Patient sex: M
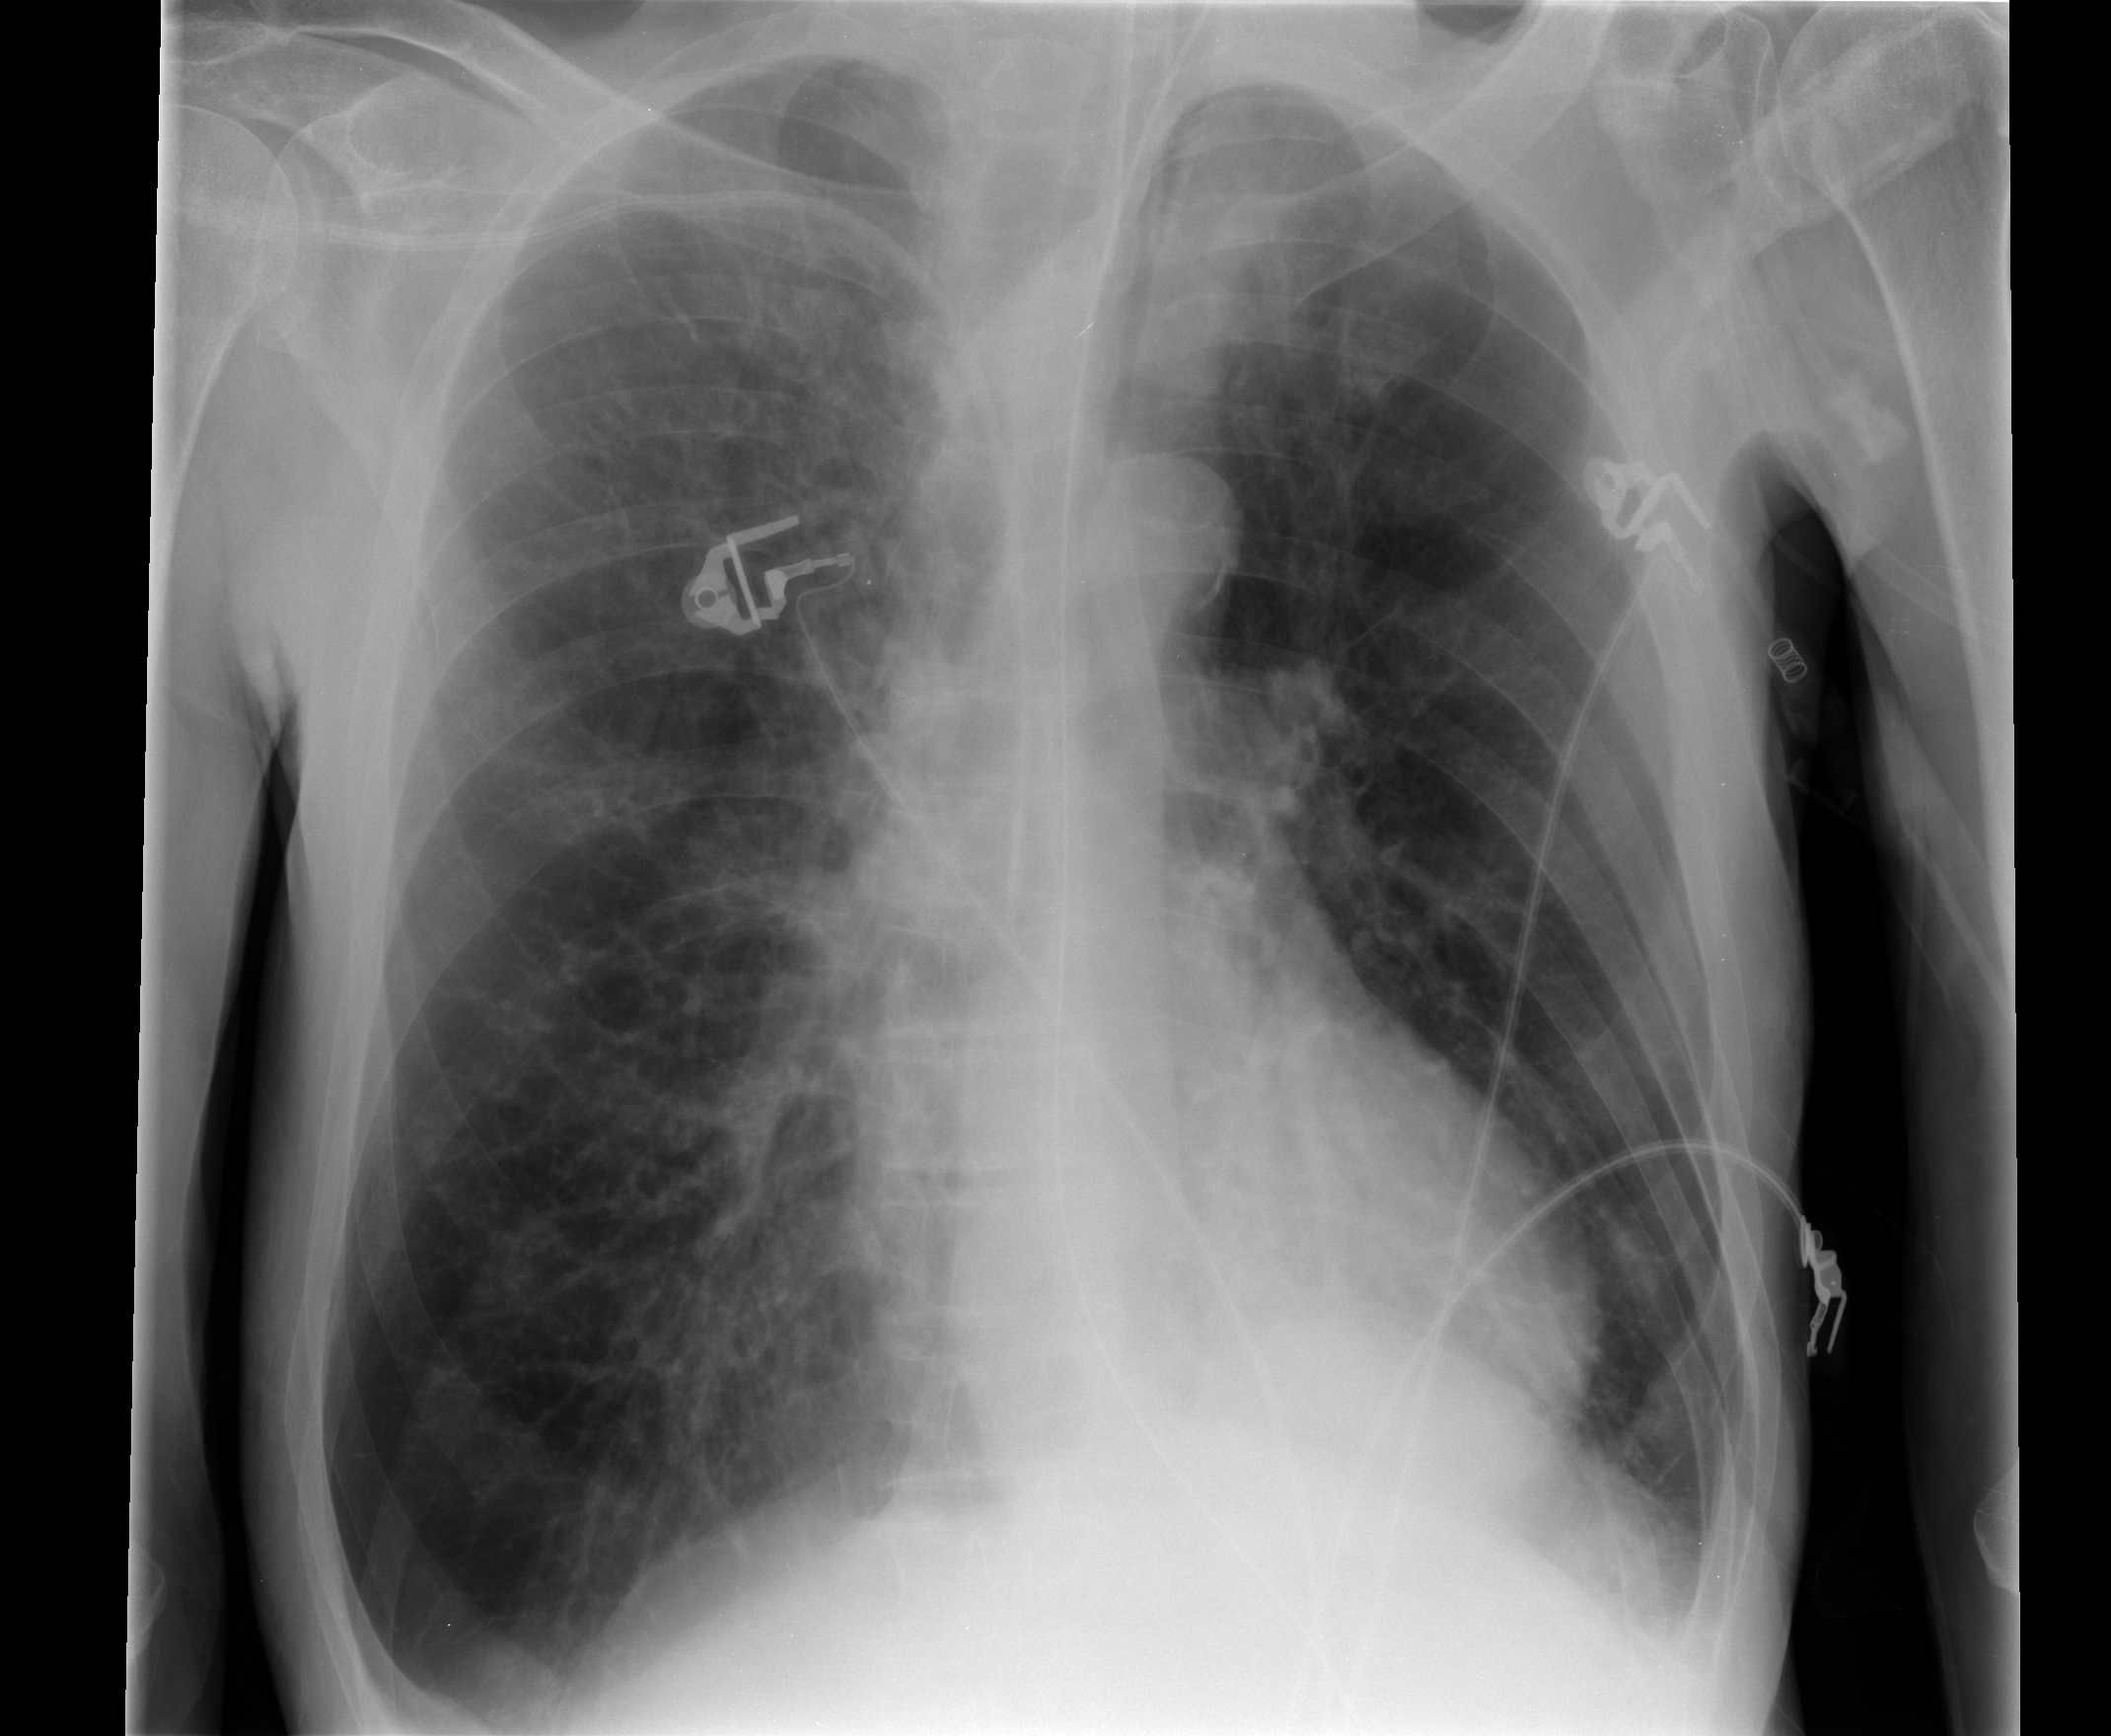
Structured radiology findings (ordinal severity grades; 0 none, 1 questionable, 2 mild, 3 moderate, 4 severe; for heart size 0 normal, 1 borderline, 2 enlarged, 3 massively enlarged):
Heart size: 0
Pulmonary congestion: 0
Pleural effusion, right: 0
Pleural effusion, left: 0
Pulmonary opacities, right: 3
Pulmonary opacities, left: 0
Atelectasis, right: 0
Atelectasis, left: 0